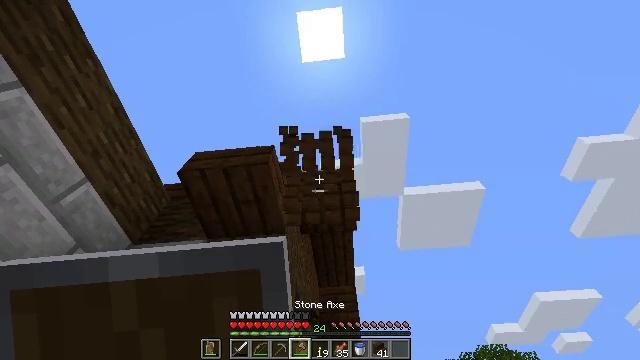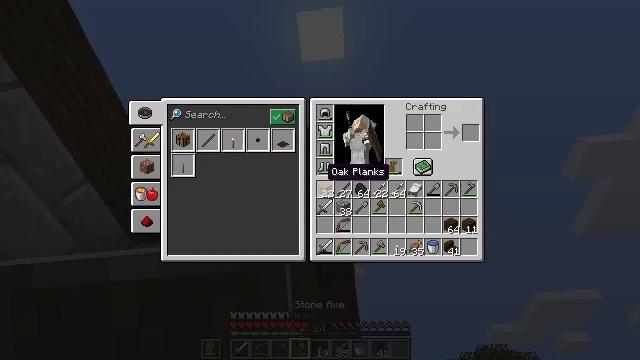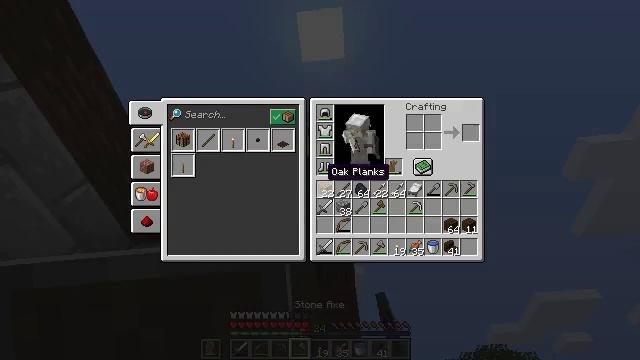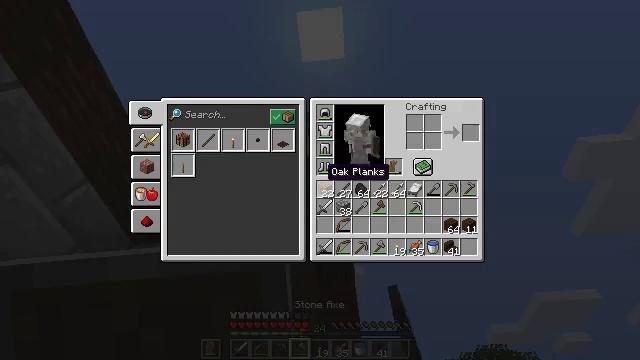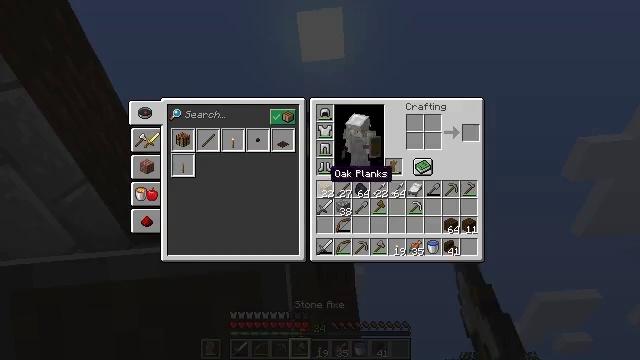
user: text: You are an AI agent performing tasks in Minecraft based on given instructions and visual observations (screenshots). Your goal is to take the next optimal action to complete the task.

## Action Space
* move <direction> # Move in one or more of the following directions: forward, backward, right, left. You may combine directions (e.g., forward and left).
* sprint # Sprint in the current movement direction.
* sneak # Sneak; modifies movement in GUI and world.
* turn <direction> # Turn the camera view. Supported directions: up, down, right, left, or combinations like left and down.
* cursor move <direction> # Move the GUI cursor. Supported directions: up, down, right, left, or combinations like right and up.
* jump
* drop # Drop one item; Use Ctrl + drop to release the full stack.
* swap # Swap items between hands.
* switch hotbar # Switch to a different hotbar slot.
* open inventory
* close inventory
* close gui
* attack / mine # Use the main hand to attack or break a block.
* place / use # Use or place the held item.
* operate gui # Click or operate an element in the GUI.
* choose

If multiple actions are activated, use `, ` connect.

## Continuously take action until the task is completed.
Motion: motion action
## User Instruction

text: Attack the dark oak stairs to gather the materials.
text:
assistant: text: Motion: open inventory
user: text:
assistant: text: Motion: open inventory
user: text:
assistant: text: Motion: no_op
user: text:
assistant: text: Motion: no_op
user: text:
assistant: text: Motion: no_op